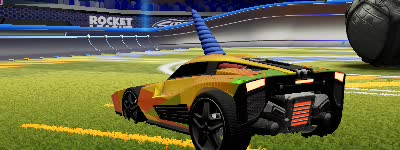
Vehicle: breakout